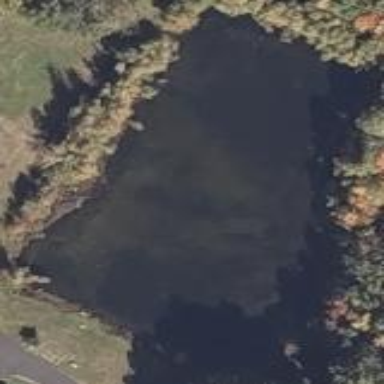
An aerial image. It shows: Pond surrounded by natural water.